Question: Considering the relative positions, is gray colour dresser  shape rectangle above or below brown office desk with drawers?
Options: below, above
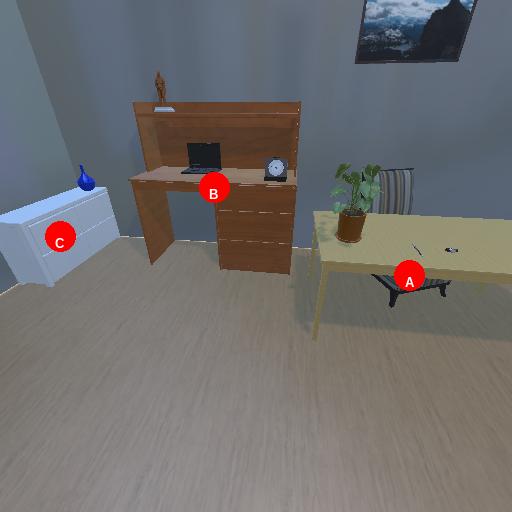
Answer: below